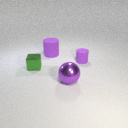
small green metal cube to the left of small purple rubber cylinder